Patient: sex M, age 72
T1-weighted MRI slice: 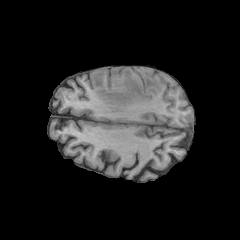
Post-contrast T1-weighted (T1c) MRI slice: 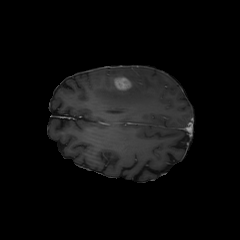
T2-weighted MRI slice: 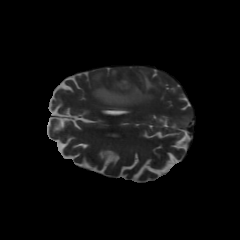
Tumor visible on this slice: yes
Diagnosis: Glioblastoma, IDH-wildtype
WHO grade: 4